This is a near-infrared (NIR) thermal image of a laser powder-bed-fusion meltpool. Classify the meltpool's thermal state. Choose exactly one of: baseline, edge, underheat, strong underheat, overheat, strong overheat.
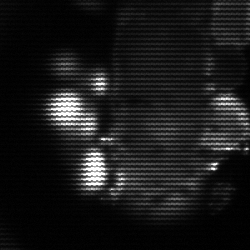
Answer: strong underheat